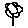
Label: flower